Interaction volume radius: 5 \u00c5
Interaction volume height: 15 \u00c5
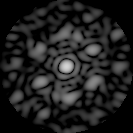
Disorder parameter: 0.7301